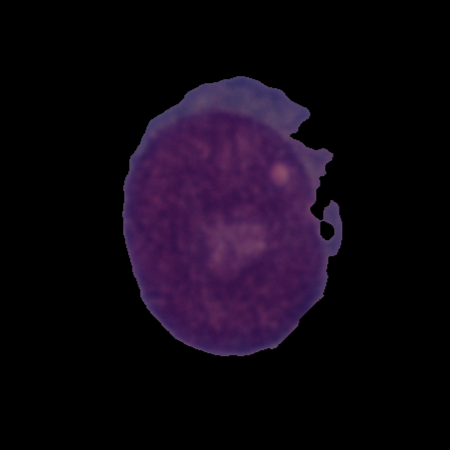
Label: cancer